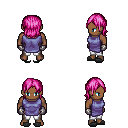
a pixel art fantasy rpg character, male body template, human, dark skin, chain tabard jacket, white pants, pink long bangs hairstyle, metal gloves, gray slippers, four views (front, back, left, right), 2x2 character sprite sheet, small pixel art, hard edges, no anti-aliasing